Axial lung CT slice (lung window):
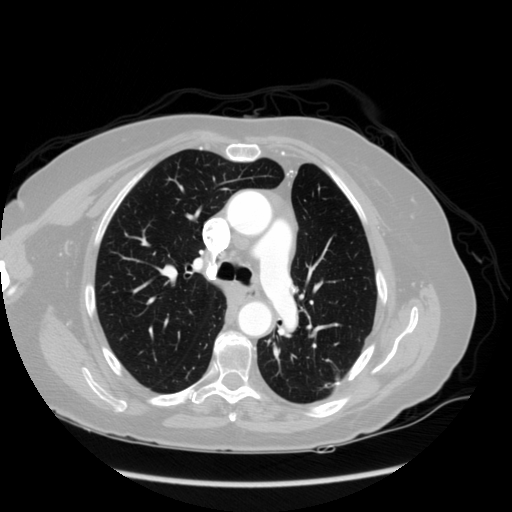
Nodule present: no